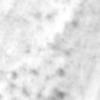
Label: no_change